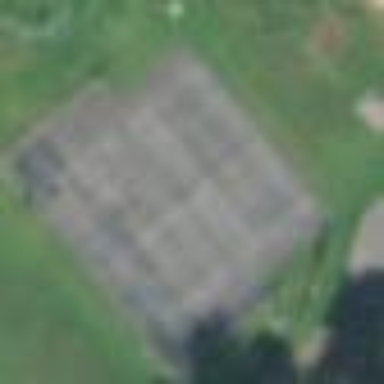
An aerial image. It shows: Tennis court in leisure pitch.